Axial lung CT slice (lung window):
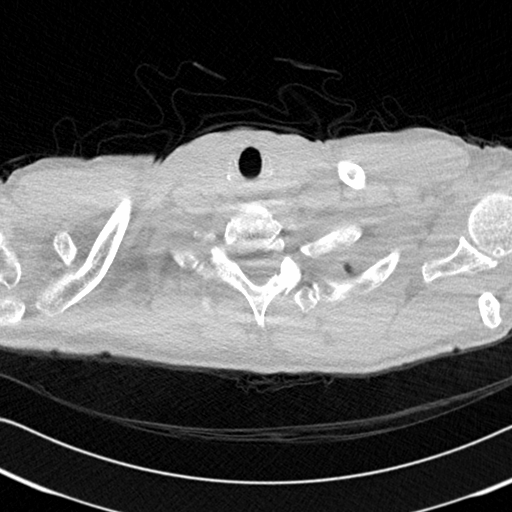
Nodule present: no